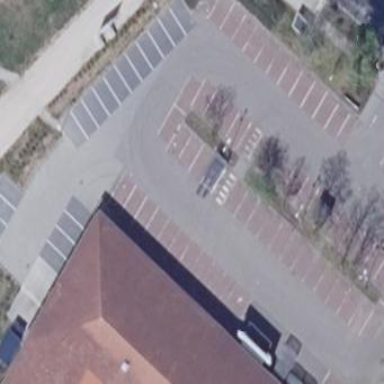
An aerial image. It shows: Parking area with surface.